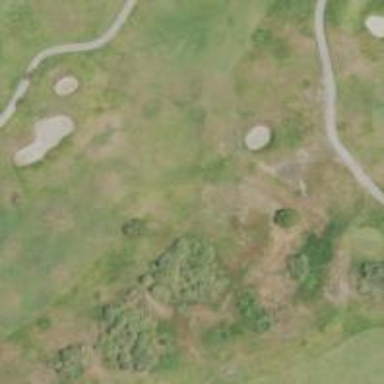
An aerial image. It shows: View of golf hole.